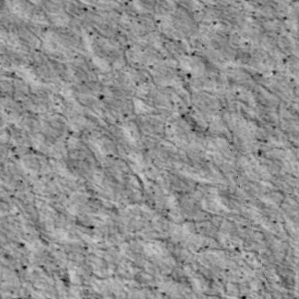
Label: non_frost